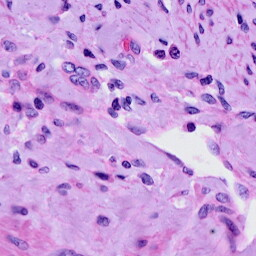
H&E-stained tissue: Cervix